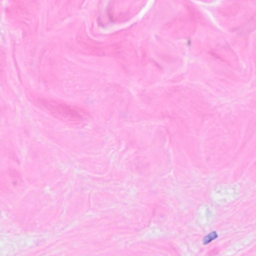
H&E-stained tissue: Breast